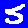
Digit: 5